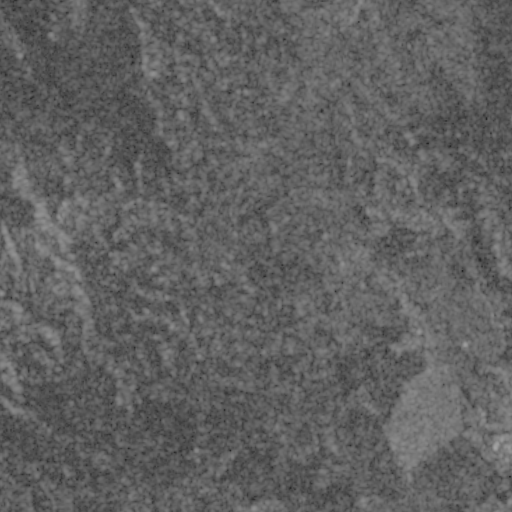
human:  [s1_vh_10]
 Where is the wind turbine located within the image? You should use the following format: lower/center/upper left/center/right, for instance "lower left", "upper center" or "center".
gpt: The wind turbine is located in the lower left of the image.
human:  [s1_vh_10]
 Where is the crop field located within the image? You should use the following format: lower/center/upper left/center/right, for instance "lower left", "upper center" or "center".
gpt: There is no crop field in the image.

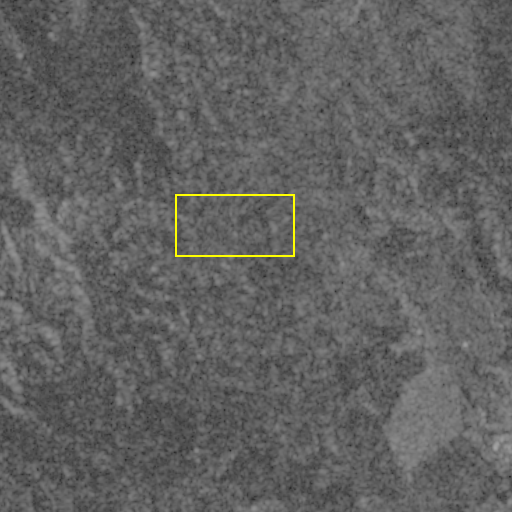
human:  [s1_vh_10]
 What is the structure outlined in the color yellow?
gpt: There is no yellow outline.
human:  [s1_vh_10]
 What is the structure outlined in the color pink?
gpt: There is no structure outlined in pink.